Interaction volume radius: 5 \u00c5
Interaction volume height: 35 \u00c5
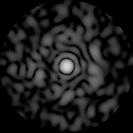
Disorder parameter: 0.8334